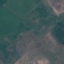
Land use / land cover class: Pasture